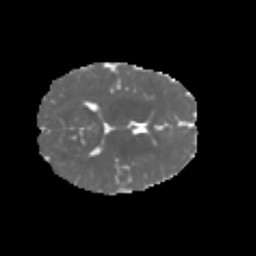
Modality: MD
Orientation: axial
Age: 7
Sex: male
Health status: healthy